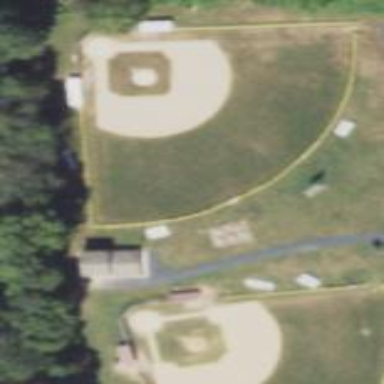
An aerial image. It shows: Baseball pitch for leisure and sports activities.